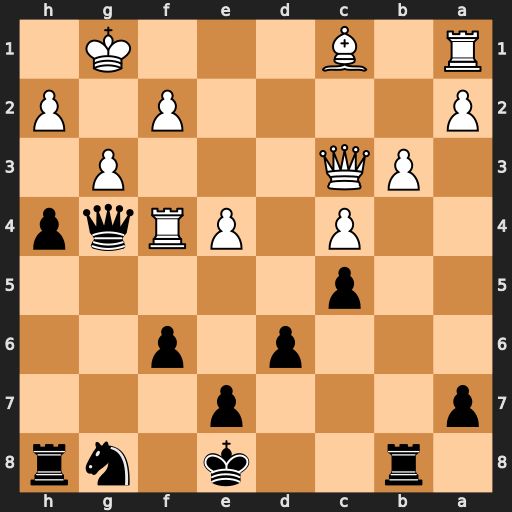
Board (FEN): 1r2k1nr/p3p3/3p1p2/2p5/2P1PRqp/1PQ3P1/P4P1P/R1B3K1
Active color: b
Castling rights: k
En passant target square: -
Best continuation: Qd1+ Qe1 Qxe1+